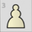
Piece: wP